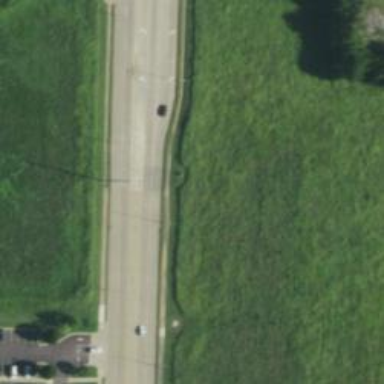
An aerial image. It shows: Secondary road.